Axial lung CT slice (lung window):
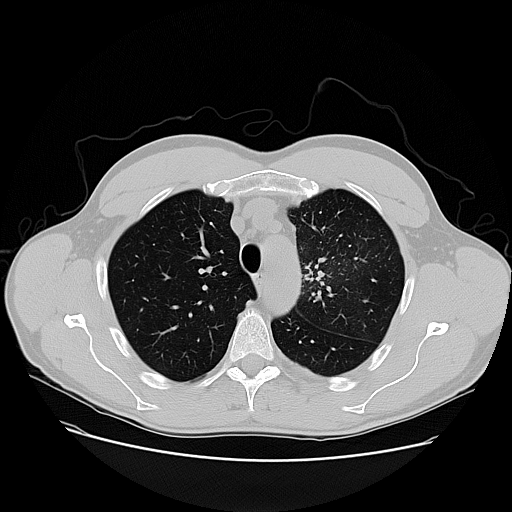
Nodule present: no